Question: One of my 'UIViewController' has several child view controllers. They are built inside the interface builder, by dragging an 'NSObject' to the "Objects" section at left, then put in my own 'SpecialViewController' as "Custom Class". With this setup, upon 'viewDidLoad' I'll have my views and the controller ready. The workflow is suggested by the following screenshot:

And in my implementation, I have:
'''
@interface ParentController : UIViewController
{
SpecialViewController *svc;
}
@property (nonatomic, retain) IBOutlet SpecialViewController *svc;
'''
As I understand that during 'didReceiveMemoryWarning' I should release my own resources. Then set 'IBOutlets' to nil during 'viewDidUnload'.
I get crashes when simulating low memory in the simulator, with debugger pausing at 'didReceiveMemoryWarning' of 'SpecialViewController' (whose body is just '[super didReceiveMemoryWarning];'), with error 'EXC_BAD_ACCESS (code=1, address=0xe0000008)'. At this time, the parent controller isn't visible, so it can be safely released.
Parent controller also contains only '[super didReceiveMemoryWarning];' in 'didReceiveMemoryWarning'. I've tried niling 'IBOutlets' in both classes. It didn't help.
Any idea why this happened?
I'm targeting iOS 4 & 5 with ARC. 'SpecialViewController' is a subclass of 'UITableViewController'.
Through tracing, I found that 'ParentController didReceiveMemoryWarning' is called before 'SpecialViewController'.
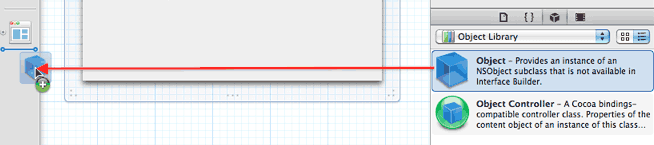
Answer: It seems like you have a view controller with in a view controller here. Is there any particular reason that you have chosen to create the class like this? In my experience each UIViewController should be a separate subclass. Based on the fact that your error arises in 'didReceiveMemoryWarning', I believe that the issue is elsewhere. Can you share your initialization code for this View Controller?
If you are attempting something like UIViewController Containment, you should probably check out the WWDC topic that covers this process.